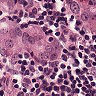
Metastatic tissue present: yes